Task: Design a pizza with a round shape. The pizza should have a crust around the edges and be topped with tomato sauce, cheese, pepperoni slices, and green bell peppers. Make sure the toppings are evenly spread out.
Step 298:
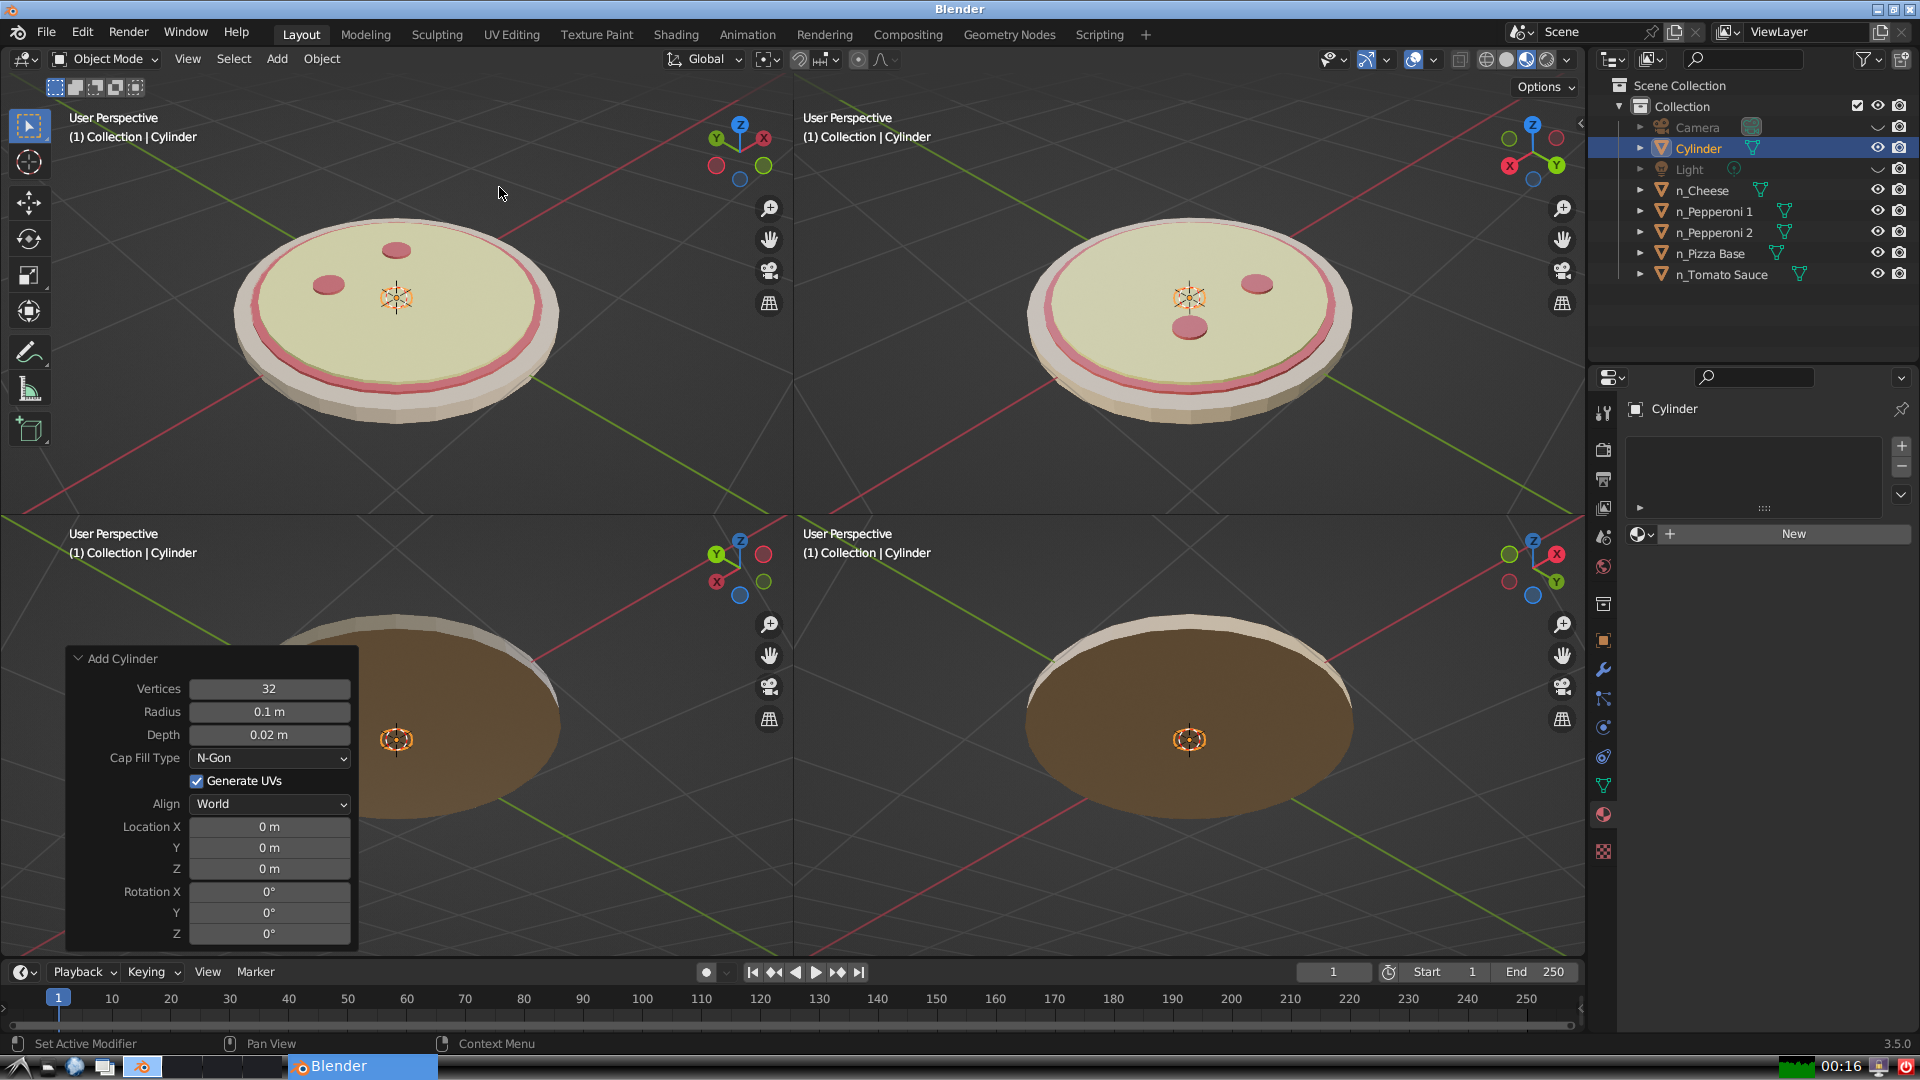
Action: {"mouse_move": [270, 708]}